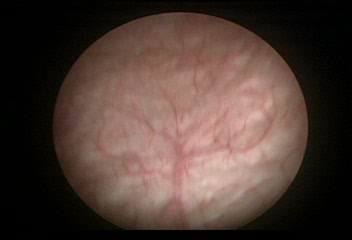
Modality: WLC
Class: Normal mucosa
Bladder cancer association: No